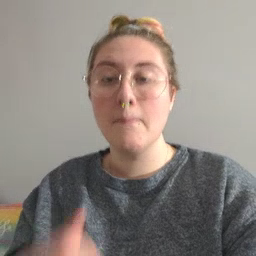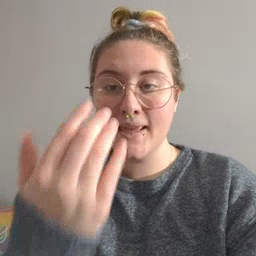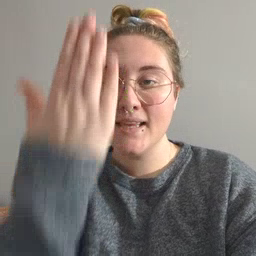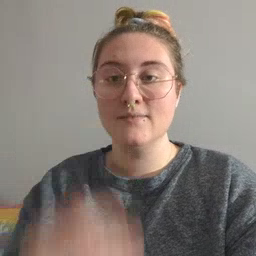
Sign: mitten